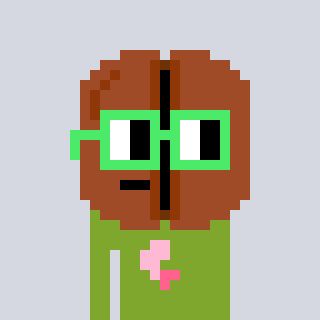
a pixel art character with square light green glasses, a coffeebean-shaped head and a slimegreen-colored body on a cool background